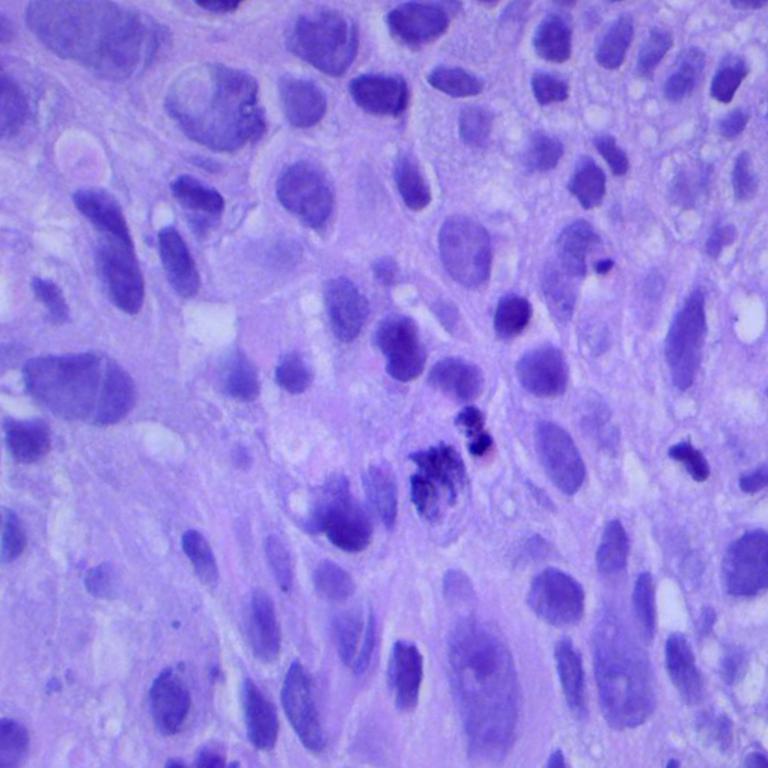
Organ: lung
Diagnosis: squamous carcinomas